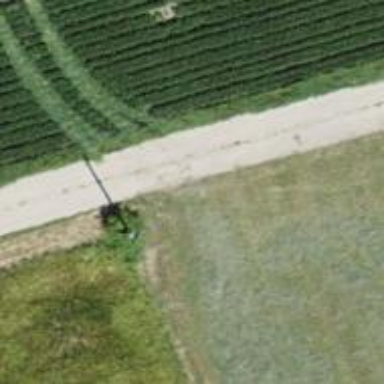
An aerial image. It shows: Power pole.